Question: I have a in of a .

What is the best solution to the of all rows values for each column to this ListBox?
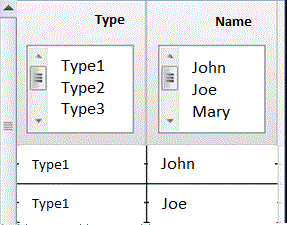
Answer: Just bind it to your ItemsSource, using a converter with a parameter, it should be dead simple (use 'RelativeSource' for navigating to 'ItemsSource', then use 'LINQ' 'Distinct' ior its 'XLINQ' analog). That is simple , data source type specific way (non-generic).
What you could try as well is 'CollectionViewSource' and 'PropertyGroupDescription'. Your header can be thought of a headers-only control for displaying grouped data, can't it? You can take a sample of grouping data and remove '<ItemsPresenter/>' from your 'GroupItem''s template.
If it's too vague just shout I'll create s sample.